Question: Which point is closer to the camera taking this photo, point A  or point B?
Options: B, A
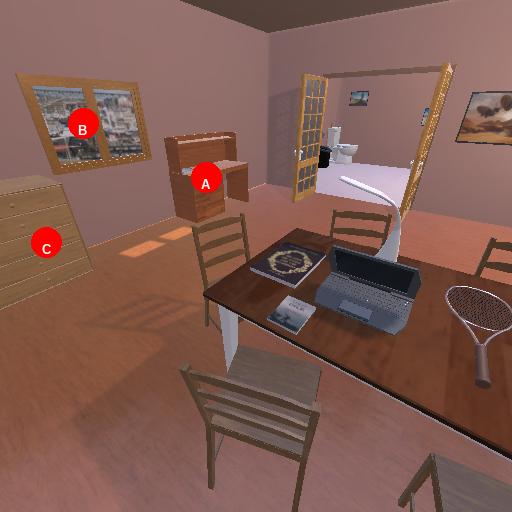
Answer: B